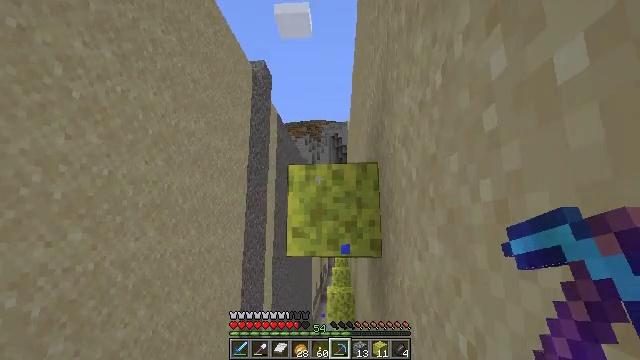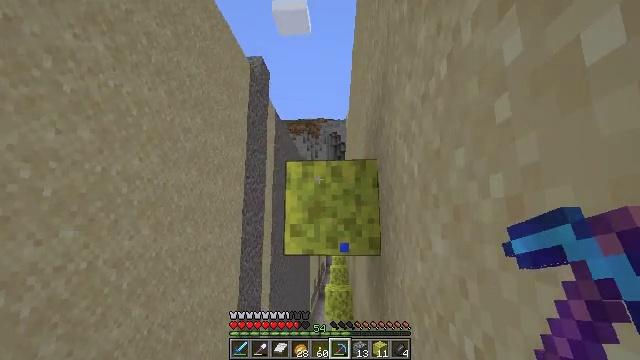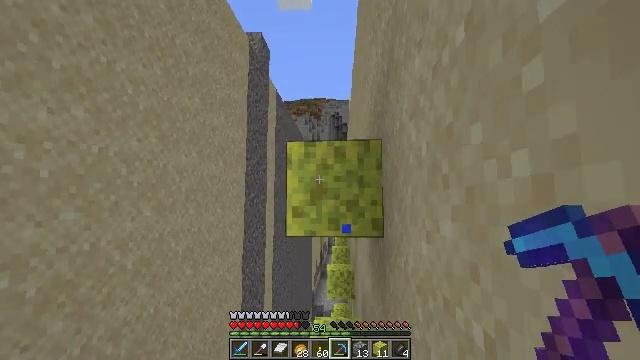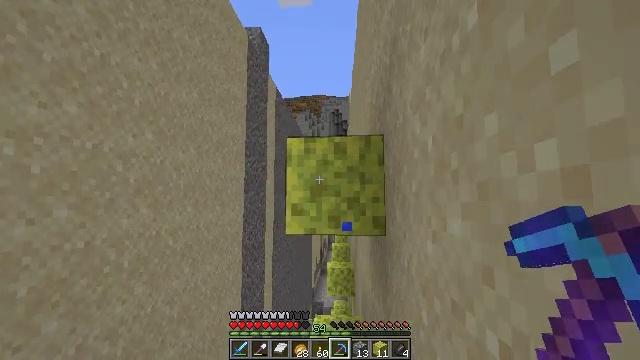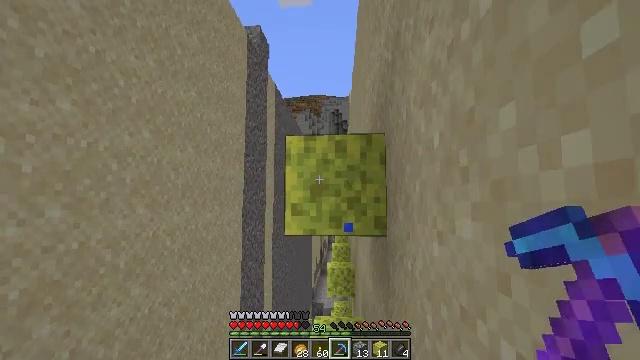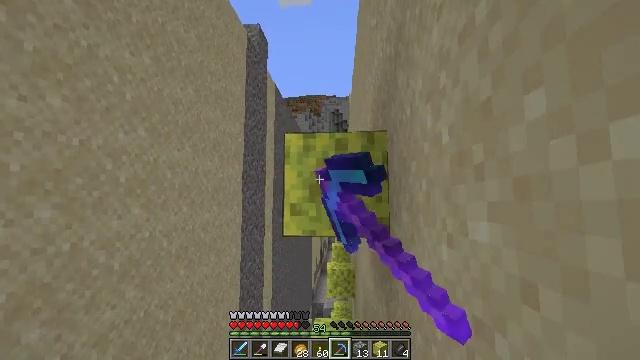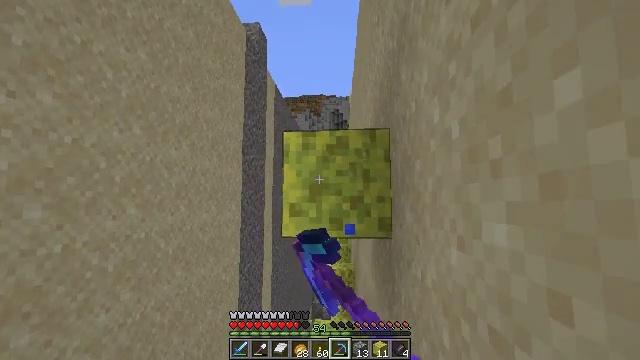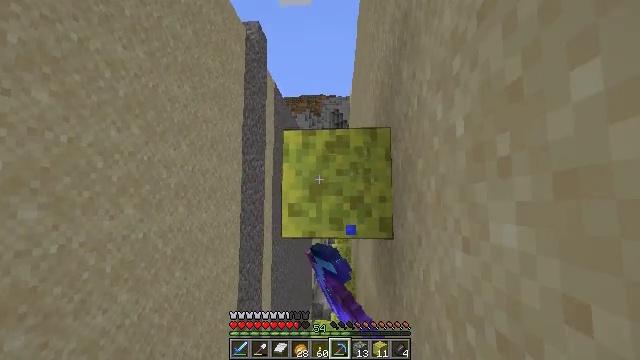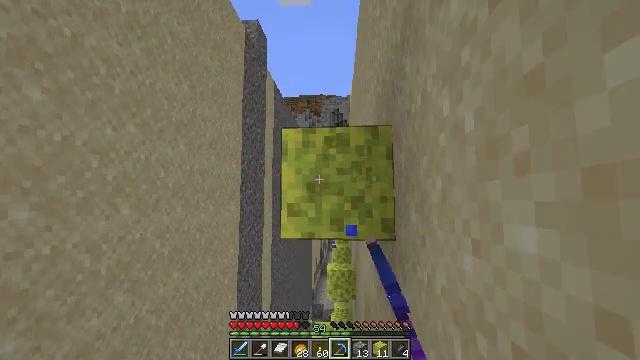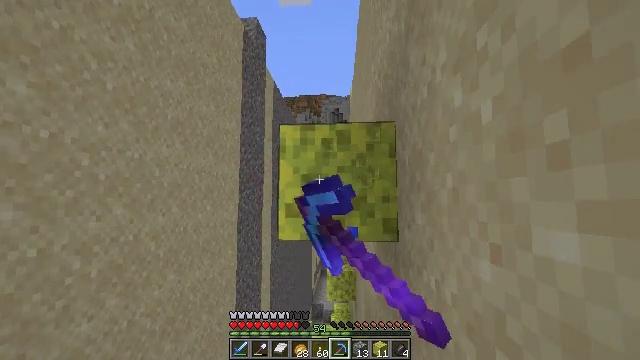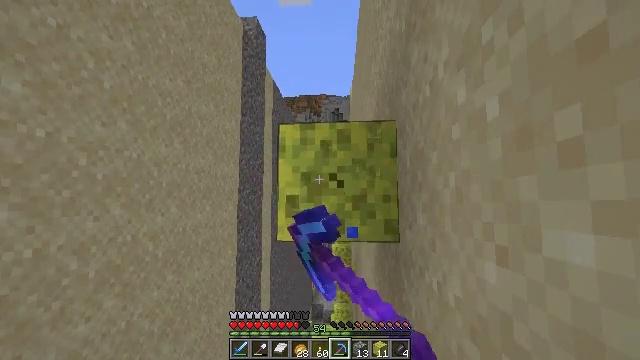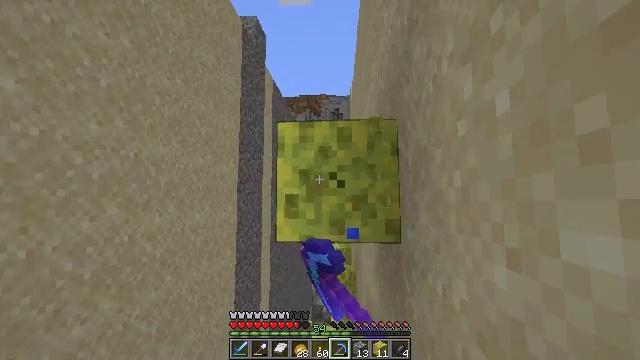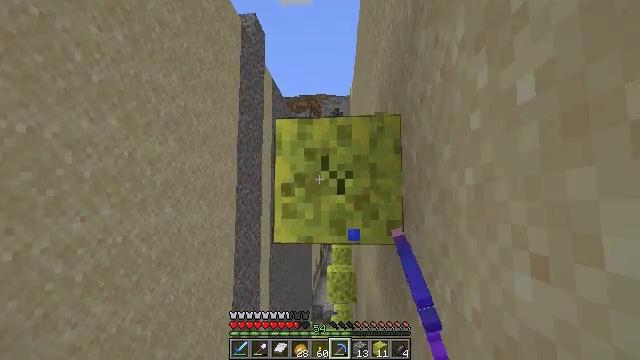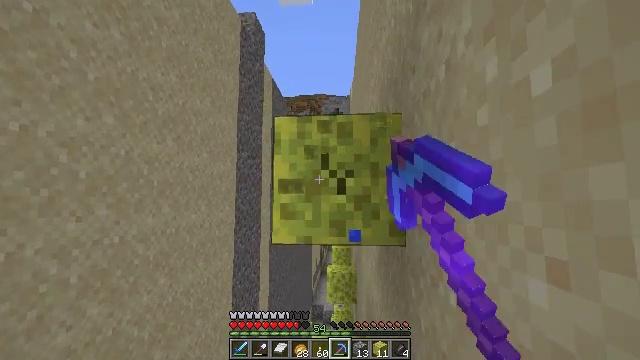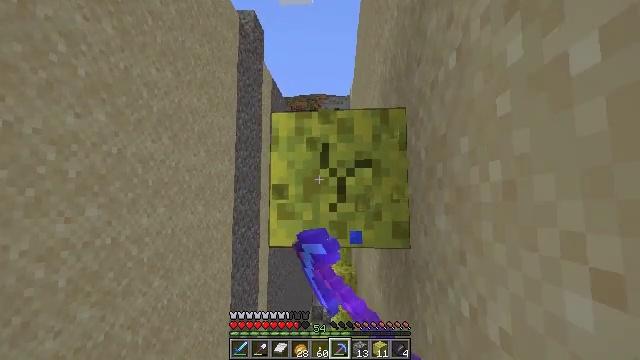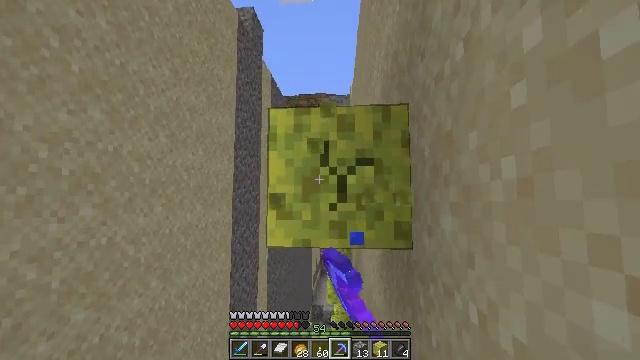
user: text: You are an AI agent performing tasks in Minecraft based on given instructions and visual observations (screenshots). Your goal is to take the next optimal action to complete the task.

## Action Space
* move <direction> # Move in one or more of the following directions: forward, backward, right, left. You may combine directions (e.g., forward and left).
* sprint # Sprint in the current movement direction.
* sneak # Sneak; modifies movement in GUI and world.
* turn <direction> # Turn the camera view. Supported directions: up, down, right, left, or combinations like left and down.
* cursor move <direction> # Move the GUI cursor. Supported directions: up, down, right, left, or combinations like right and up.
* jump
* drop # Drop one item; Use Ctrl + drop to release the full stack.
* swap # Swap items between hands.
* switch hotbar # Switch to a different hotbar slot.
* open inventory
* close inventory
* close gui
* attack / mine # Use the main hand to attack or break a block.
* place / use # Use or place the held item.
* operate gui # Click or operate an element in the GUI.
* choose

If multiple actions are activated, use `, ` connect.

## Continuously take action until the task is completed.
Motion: motion action
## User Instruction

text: Break the wet sponge block.
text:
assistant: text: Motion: move forward, sneak
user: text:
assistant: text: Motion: move forward, sneak, turn down
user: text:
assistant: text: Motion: move forward, sneak
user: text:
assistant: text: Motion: move forward, sneak, attack / mine
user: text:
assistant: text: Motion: move forward, sneak, attack / mine
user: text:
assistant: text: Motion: move forward, sneak, attack / mine
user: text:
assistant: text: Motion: move forward, sneak, attack / mine
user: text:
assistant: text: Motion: move forward, sneak, attack / mine
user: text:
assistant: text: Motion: move forward, sneak, attack / mine
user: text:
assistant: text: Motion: move forward, sneak, attack / mine
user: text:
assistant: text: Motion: move forward, sneak, attack / mine
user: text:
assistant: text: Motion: move forward, sneak, attack / mine
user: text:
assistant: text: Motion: move forward, sneak, attack / mine
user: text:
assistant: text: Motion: move forward, sneak, attack / mine
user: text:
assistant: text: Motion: move forward, sneak, attack / mine
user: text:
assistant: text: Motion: move forward, sneak, attack / mine
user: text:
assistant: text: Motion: move forward, sneak, turn down, attack / mine
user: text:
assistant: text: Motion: move forward, sneak, turn down, attack / mine
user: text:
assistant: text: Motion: move forward, sneak, attack / mine
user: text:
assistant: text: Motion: move forward, sneak, attack / mine
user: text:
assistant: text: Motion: move forward, sneak, attack / mine
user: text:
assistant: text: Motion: move forward, sneak, attack / mine
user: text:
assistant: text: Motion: move forward, sneak, attack / mine
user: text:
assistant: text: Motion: move forward, sneak, attack / mine
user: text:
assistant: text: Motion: move forward, sneak, attack / mine
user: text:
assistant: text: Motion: move forward, sneak, attack / mine
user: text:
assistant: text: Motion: move forward, sneak, attack / mine
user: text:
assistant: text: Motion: move forward, sneak, attack / mine
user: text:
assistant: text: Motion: move forward, sneak, attack / mine
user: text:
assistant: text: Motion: move forward, sneak, attack / mine